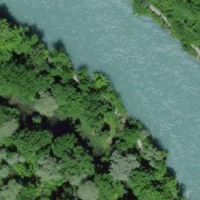
EUNIS habitat code: 41
Species observed at this site:
Phylloscopus collybita
Bombycilla garrulus